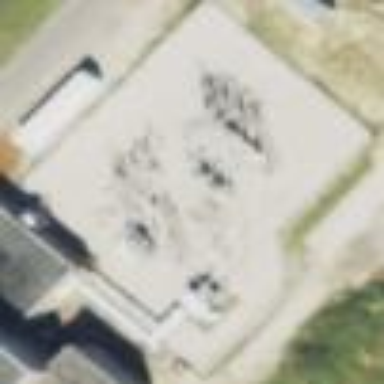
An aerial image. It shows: Industrial substation.